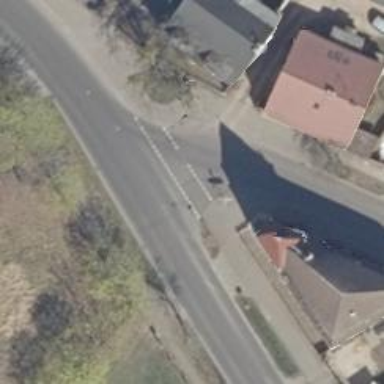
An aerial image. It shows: Secondary road with asphalt surface. It has separate sidewalks on both sides.